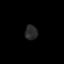
Tissue: prostate
Cell type: T cells
Senescence score: 0.7695
Nuclear area (px): 182
Mean DAPI intensity: 40.17